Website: home-depot
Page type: billing-address
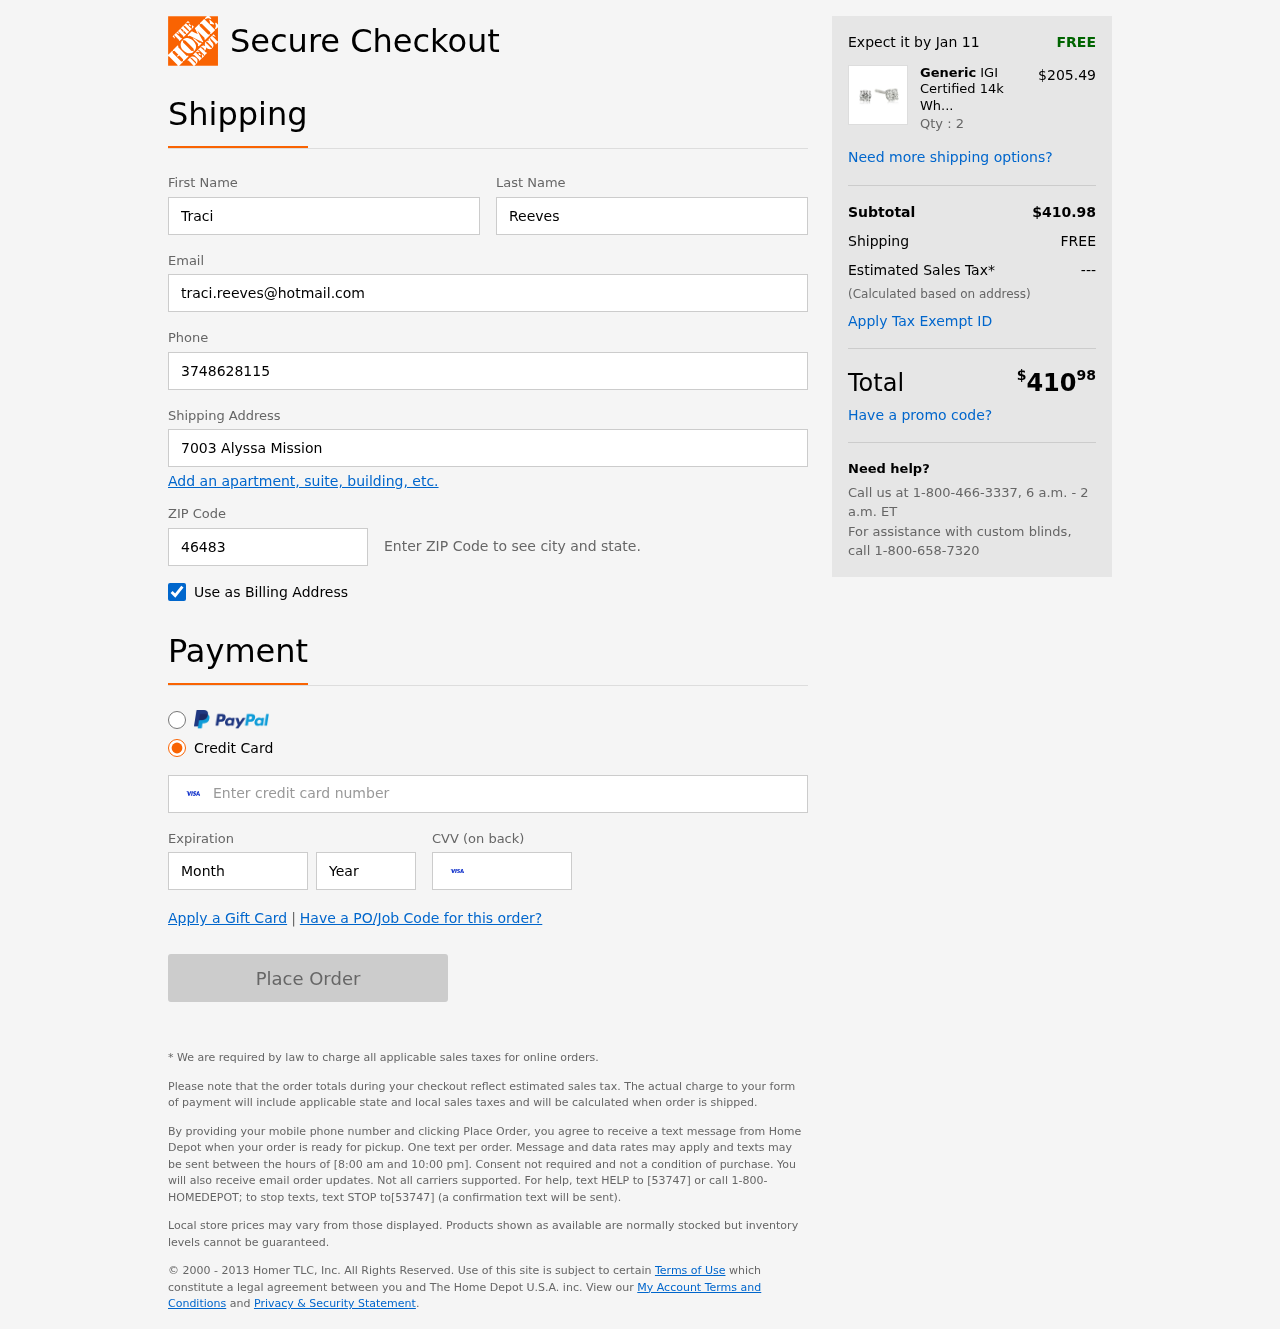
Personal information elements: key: PII_FIRSTNAME
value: Traci
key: PII_LASTNAME
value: Reeves
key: PII_EMAIL
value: traci.reeves@hotmail.com
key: PII_PHONE
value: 3748628115
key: PII_STREET
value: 7003 Alyssa Mission
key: PII_POSTCODE
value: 46483
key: PII_CARD_NUMBER
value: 4749 2513 0473 1695
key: PII_CARD_EXPIRY_MONTH
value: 02
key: PII_CARD_CVV
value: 481
Product elements: key: PRODUCT1_BRAND
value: Generic
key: PRODUCT1_NAME
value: IGI Certified 14k White Gold Round-Cut Diamond Studs (1/4 cttw, H-I Color, I1 Clarity)
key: PRODUCT1_PRICE
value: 205.49
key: PRODUCT1_QUANTITY
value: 2
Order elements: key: ORDER_DELIVERY_DATE
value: Jan 11
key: ORDER_SUBTOTAL
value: $410.98
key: ORDER_SHIPPING_COST
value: FREE
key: ORDER_TAX
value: ---
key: ORDER_TOTAL2
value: $41098